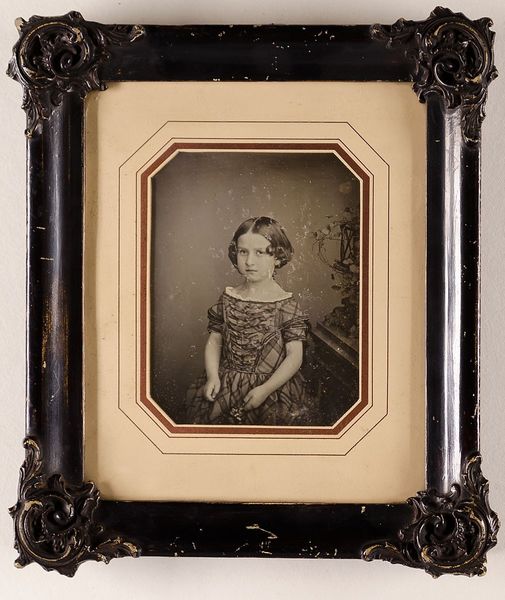
Titel: Pauline Franziska Geffcken (1846-1892)
Künstler: Carl Ferdinand Stelzner
Standort: Hamburg
Institution: Museum für Kunst und Gewerbe Hamburg
Schlagwörter: portrait, foto, fotografie, photographie, photo, gerahmt, lichtbild, daguerreotypie, bildwerke, angewandte und bildende kunst, hessische systematik, porträt, mädchen, porträtfotografie, porträtphotographie, hüftbild